Field crop: maize
Growth stage: 2
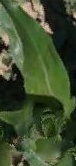
Species: maize